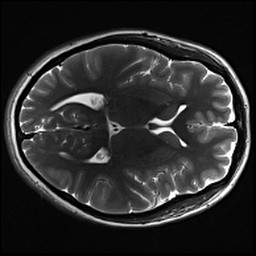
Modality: inplaneT2
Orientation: axial